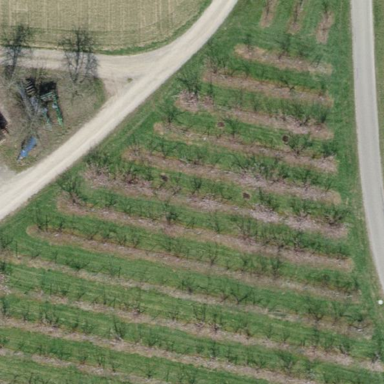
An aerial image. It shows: Orchard.